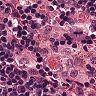
Metastatic tissue present: no